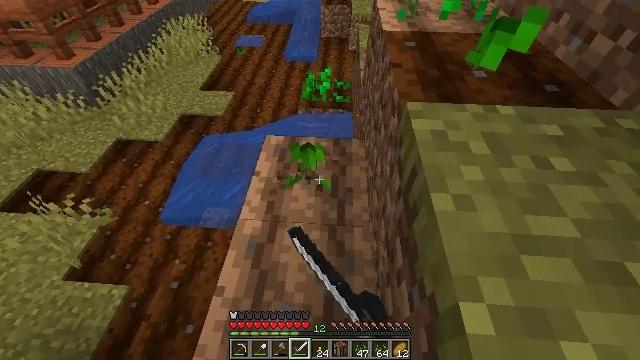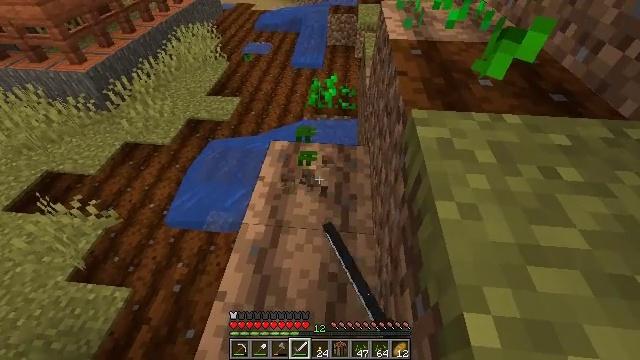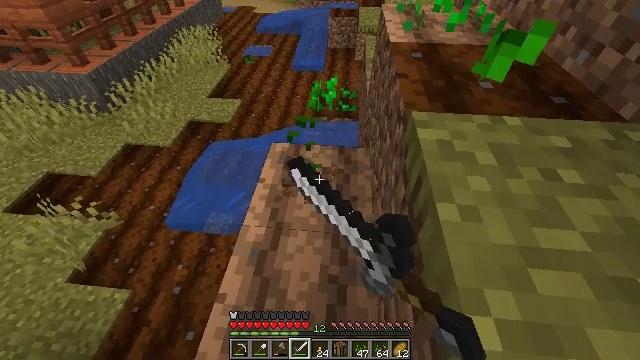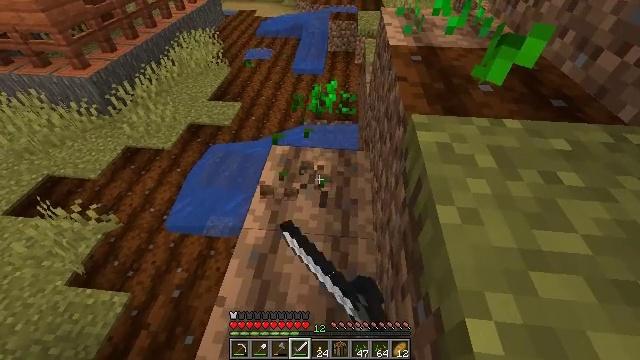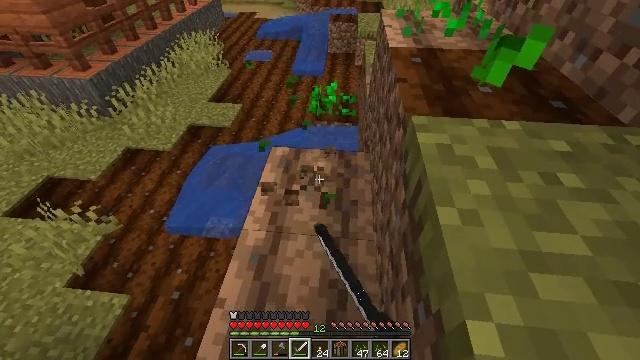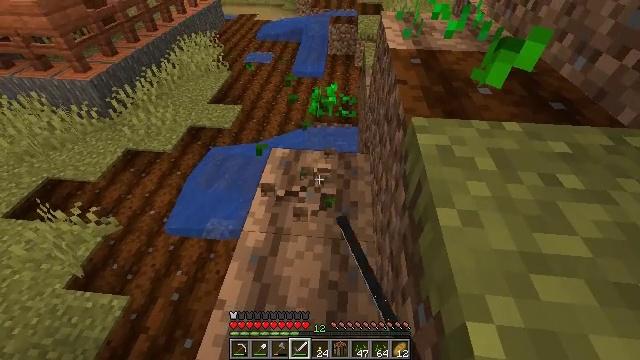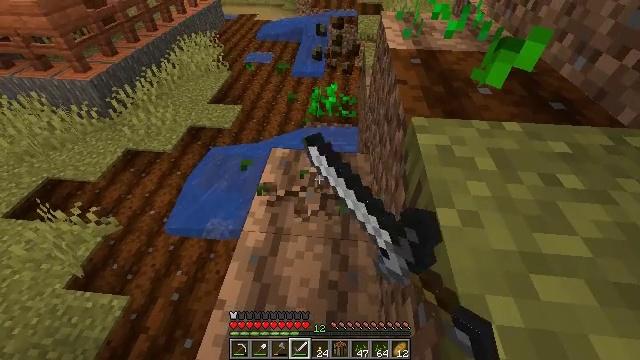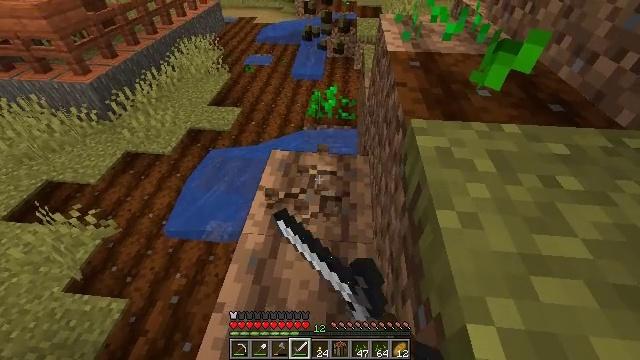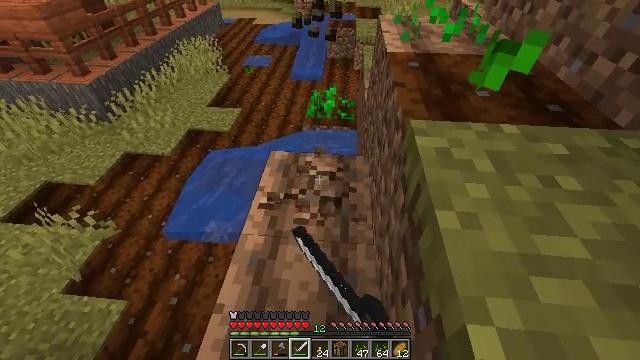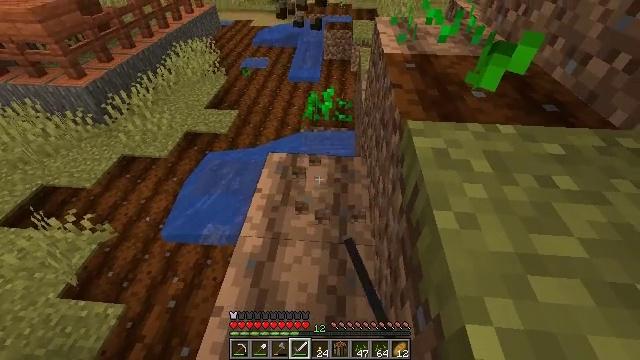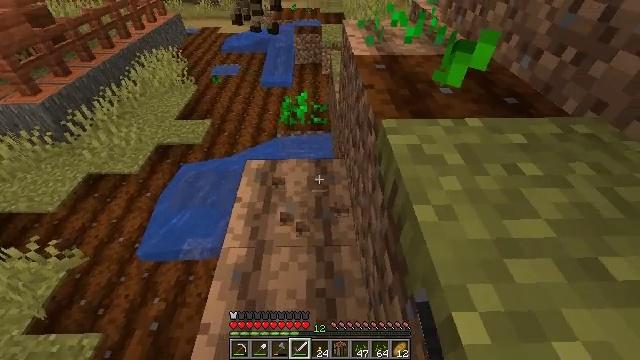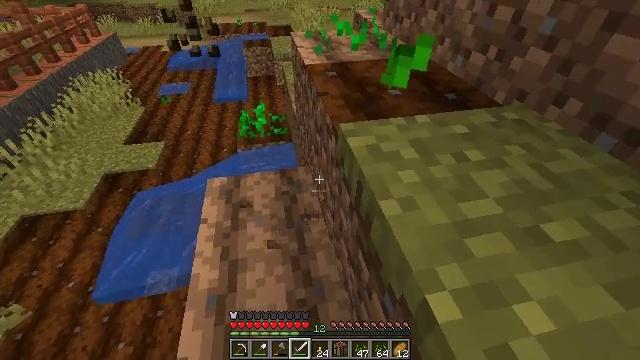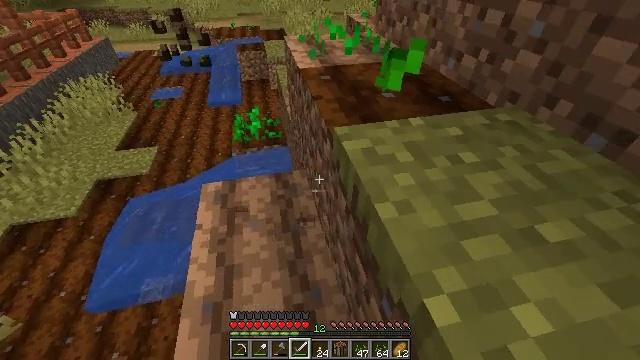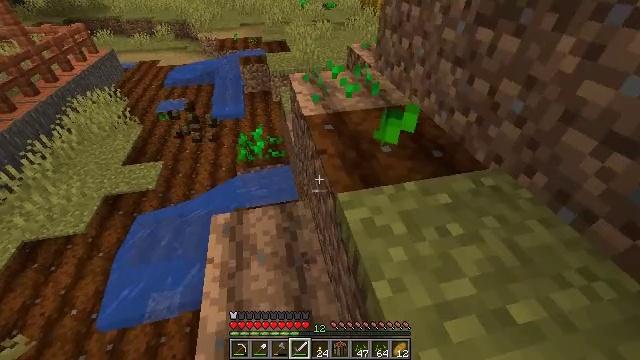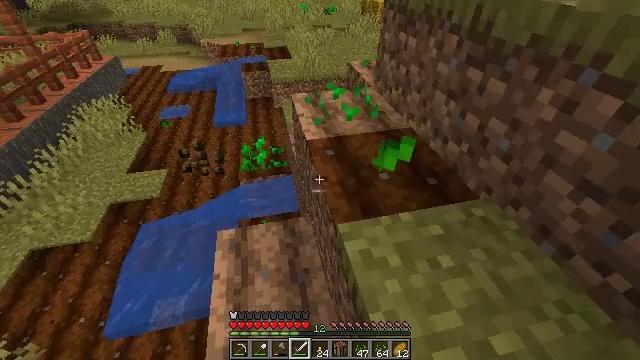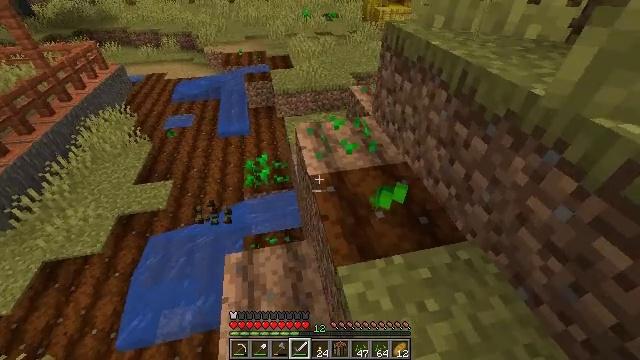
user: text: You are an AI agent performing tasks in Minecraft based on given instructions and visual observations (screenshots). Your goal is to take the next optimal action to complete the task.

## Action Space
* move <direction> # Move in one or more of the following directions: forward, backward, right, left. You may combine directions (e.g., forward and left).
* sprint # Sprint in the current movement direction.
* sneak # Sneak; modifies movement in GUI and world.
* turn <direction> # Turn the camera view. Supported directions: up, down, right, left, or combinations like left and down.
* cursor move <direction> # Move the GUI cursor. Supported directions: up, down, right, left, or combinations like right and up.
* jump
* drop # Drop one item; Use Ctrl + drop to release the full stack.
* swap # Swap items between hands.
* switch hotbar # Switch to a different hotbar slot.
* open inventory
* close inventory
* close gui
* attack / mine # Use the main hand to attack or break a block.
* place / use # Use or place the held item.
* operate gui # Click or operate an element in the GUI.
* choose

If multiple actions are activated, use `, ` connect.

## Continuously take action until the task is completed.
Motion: motion action
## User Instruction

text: Clear the melon stem from the farmland.
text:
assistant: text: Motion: turn left and up, attack / mine
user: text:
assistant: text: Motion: attack / mine
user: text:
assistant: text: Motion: attack / mine
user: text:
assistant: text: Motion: attack / mine
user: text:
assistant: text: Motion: attack / mine
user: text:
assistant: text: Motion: attack / mine
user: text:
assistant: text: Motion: attack / mine
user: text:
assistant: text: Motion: attack / mine
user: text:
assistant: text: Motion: no_op
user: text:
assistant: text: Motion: turn right
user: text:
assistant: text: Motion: move right, turn right and up
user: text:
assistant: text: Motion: move forward and move right, turn right
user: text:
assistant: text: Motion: move forward and move right, jump
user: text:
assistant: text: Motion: move forward and move right, jump
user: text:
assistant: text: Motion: move forward and move right, jump
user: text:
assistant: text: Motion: move forward and move right, turn left and down, jump
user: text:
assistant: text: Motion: move forward and move right, turn left and down, jump
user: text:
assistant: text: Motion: move forward and move right, turn right and down
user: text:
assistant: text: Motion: move forward and move right
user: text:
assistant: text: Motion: no_op
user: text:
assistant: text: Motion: turn right
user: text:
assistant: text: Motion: turn down
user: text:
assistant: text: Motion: turn right and down
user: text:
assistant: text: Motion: turn right and down
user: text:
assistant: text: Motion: turn right and down, attack / mine
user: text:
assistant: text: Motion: turn right and down, attack / mine
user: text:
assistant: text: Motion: turn right and down, attack / mine
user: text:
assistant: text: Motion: turn right, attack / mine
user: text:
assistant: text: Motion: turn right, attack / mine
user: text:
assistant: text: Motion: turn down, attack / mine